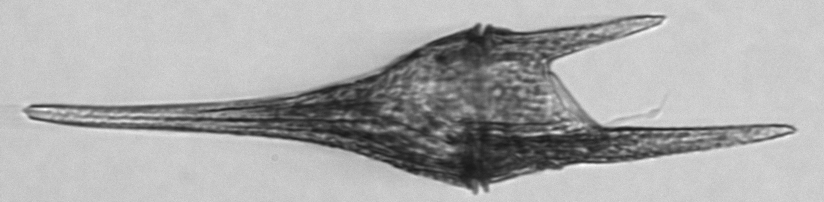
Label: Tripos_furca